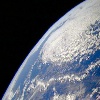
Label: cloud